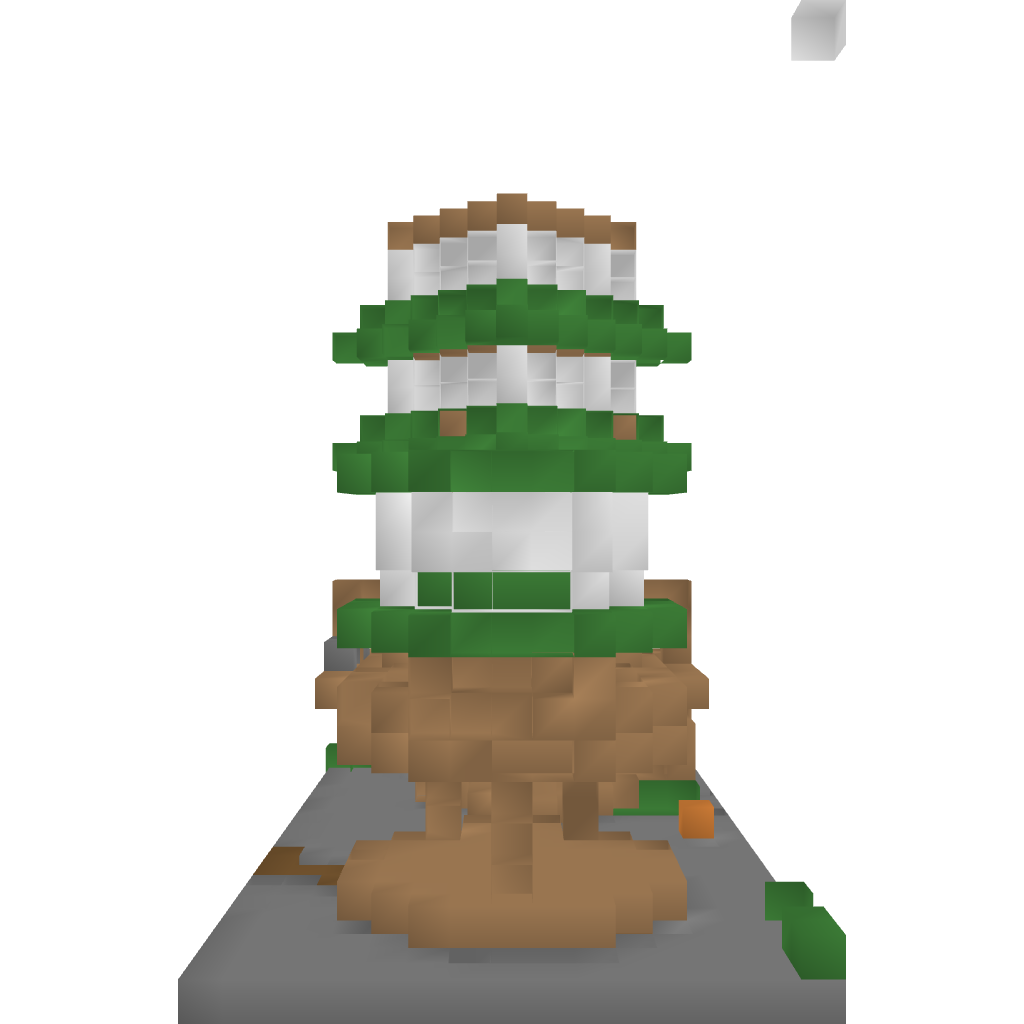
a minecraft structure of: Big TreeHouse bad low quality